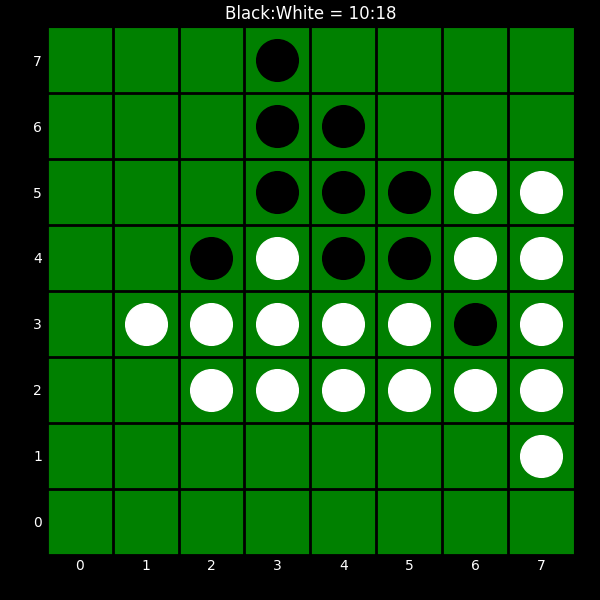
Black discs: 10
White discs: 18